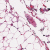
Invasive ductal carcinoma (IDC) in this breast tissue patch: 0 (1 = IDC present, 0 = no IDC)